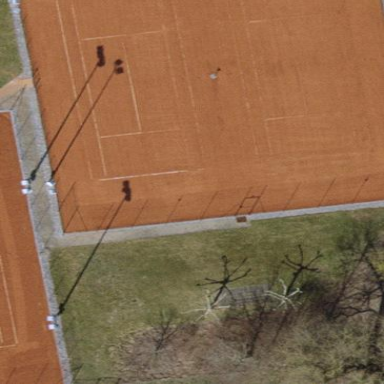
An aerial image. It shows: Tennis court on the leisure land pitch.